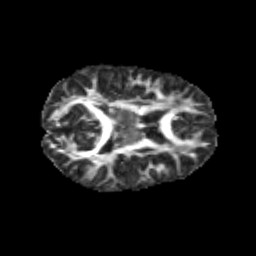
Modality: FA
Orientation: axial
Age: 9
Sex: female
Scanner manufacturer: siemens
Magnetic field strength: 3 T
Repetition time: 3.8 s
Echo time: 0.07 s